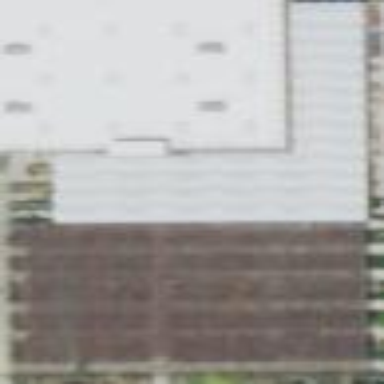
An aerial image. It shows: Close-up view of roof part of building.